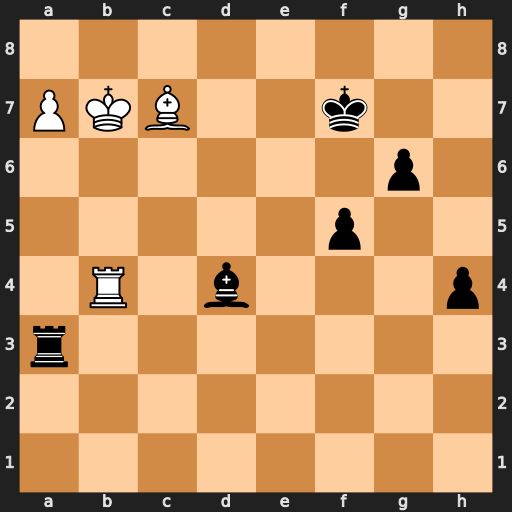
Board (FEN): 8/PKB2k2/6p1/5p2/1R1b3p/r7/8/8
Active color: w
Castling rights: -
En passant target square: -
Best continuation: Rxd4 Rxa7+ Kxa7